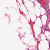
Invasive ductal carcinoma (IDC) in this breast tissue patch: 1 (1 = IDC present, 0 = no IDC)